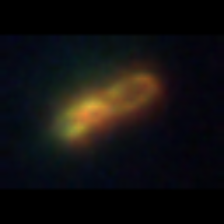
Taxon: Pennate
Group: Diatoms